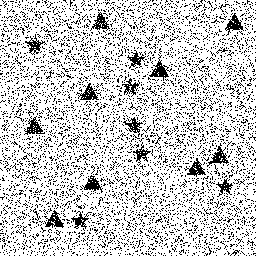
Squares: 0
Triangles: 9
Stars: 7
Total shapes: 16